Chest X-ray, AP view. Patient: 42 years old, sex M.
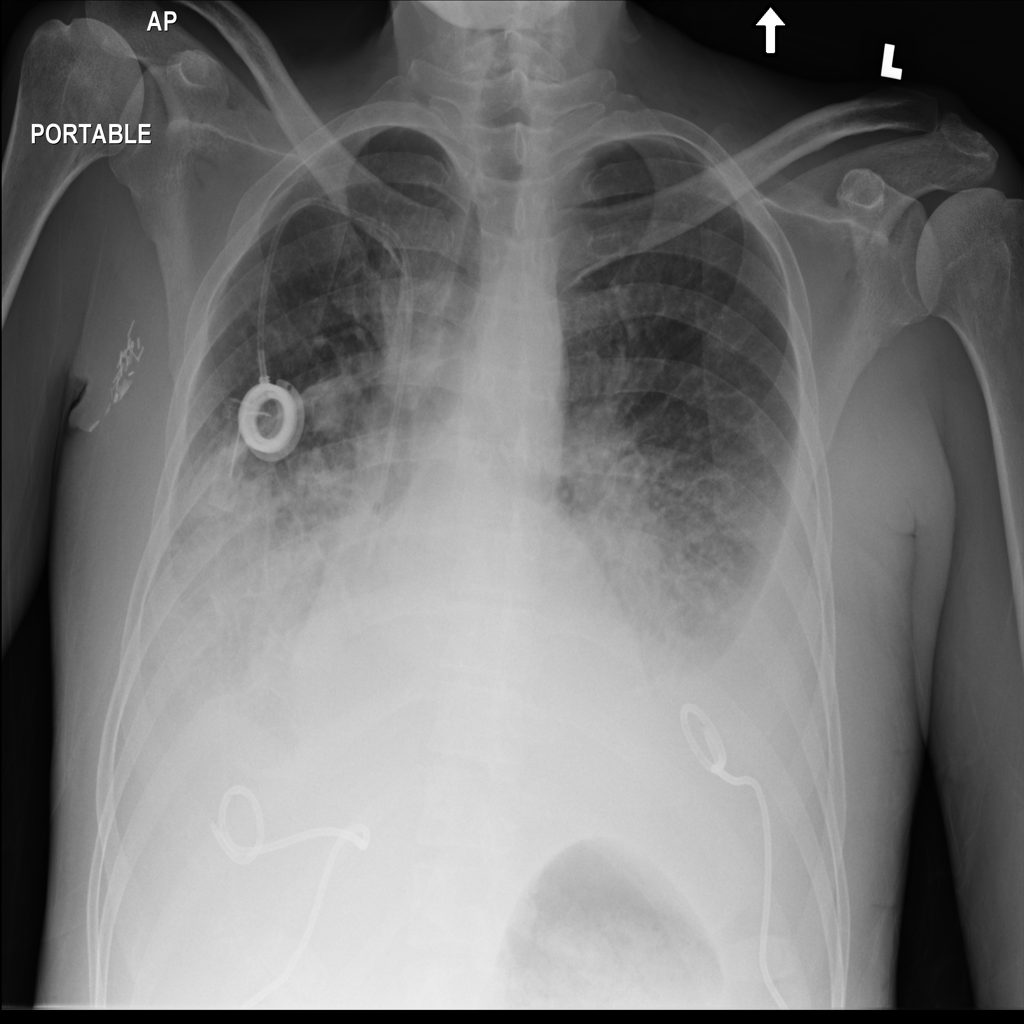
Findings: Effusion